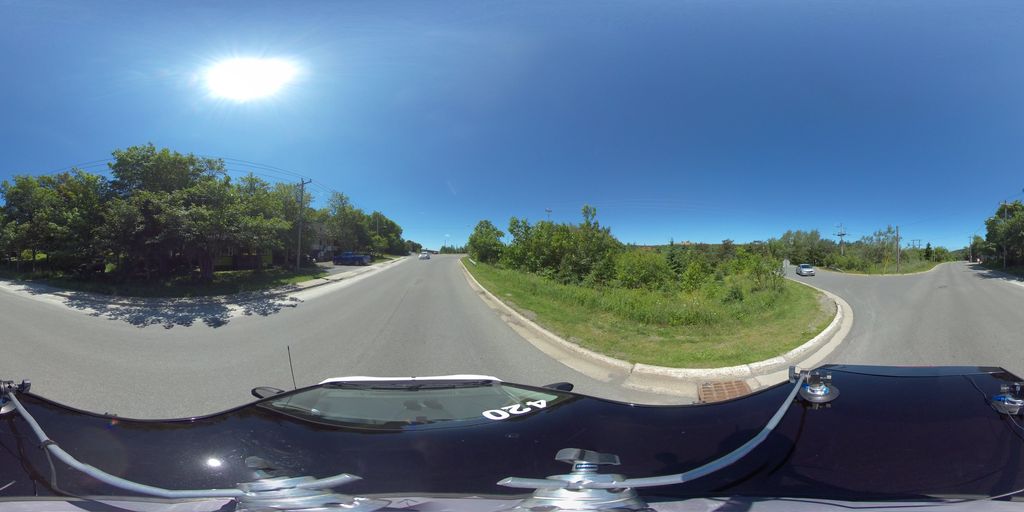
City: st_johns